Question: I did this (using version mootools-core-1.4.5.js)
'''
Object.prototype.walkRecursive = function(callable, bindable) {
var p, val, retVal, _bind;
_bind = (typeof bindable === 'object') ? bindable : this;
for (p in this) {
if (this.hasOwnProperty(p)) {
if (!(this[p] instanceof Object)) {
if (typeof callable === 'function')
{
retVal = callable.call(_bind, p, this[p]);
if (typeof retVal !== 'undefined')
{
this[p] = retVal;
}
}
else {
throw "Podaj funkcje jako drugi argument";
}
} else if (this[p] instanceof Object) {
this[p].walkRecursive(callable, bindable);
}
}
}
return this;
};
'''
Then
'''
var navigationEl = new Element('div', {
'class' : 'wcag-navigation'
}).inject(this._element);
'''
And when I check how this._wcagButton.pausePlay HTML element looks like in Chrome Developer Tools looks like, I got:

Same thing happens when I use Mootools' :
'''
Object.implement({walkRecursive :function(callable, bindable) {....}.protect()});
'''
How come? Please help, how to cope with this issue
'''
var data = [
{
id: 0,
name: 'Template 0',
subComponents: [
{id: 1, name: 'Template 1', subItems:[
{id: 2, name: 'Template 2', subComponents:[
{id: 3, name: 'Template 3'}
],
subItems: [
{id: 4, name: 'Template 4',},
{id: '42'}
]
}
]}
]}
];
var bindMe = {
nothing:'special'
}
data.walkRecursive(function(key,value){
if(key === 'name')
{
return value+' '+this.nothing;
}
},bindMe)
'''
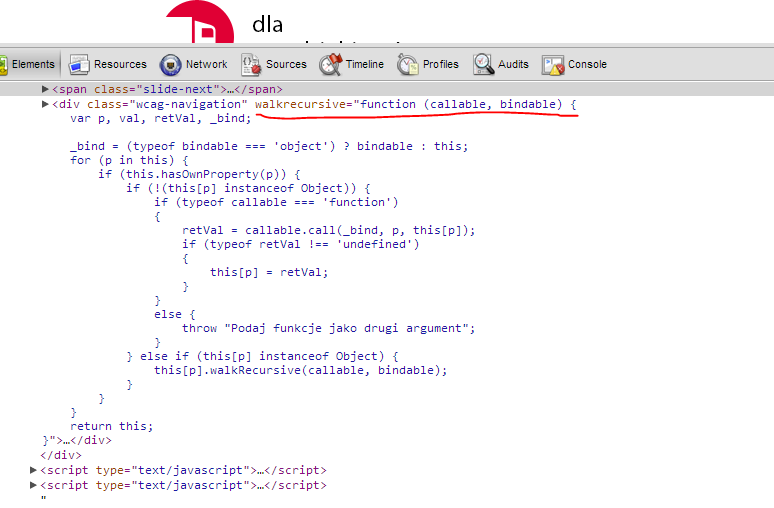
Answer: er. Although you 'can' extend 'Object', it is still strongly considered a bad practice to do so since in JavaScript, everything inherits from that Type. To see why you should not be doing that - <URL> or google 'extending object prototype is verboten' - plenty of answers on the subject. As you can see yourself, what you added is enumerable.
If you only care about modern JavaScript, you can use 'defineProperty' to set it as 'enumerable: false'.
In order to be able to work with Objects easier in MooTools, there used to be a thing called 'Hash' - <URL>
You can just use Object to host methods and call them on objects, this is what <URL> does.
Here is your code converted: <URL>
'''
Object.extend({
walkRecursive: function (object, callable, bindable) {
var p, val, retVal, _bind;
// this next bit is unsafe, 'object' also returned for Date or Array constructor
_bind = (typeof bindable === 'object') ? bindable : object;
for (p in object) {
if (object.hasOwnProperty(p)) {
if (!(object[p] instanceof Object)) {
if (typeof callable === 'function') {
retVal = callable.call(_bind, p, object[p]);
if (typeof retVal !== 'undefined') {
object[p] = retVal;
}
} else {
throw "Podaj funkcje jako drugi argument";
}
//also unsafe instanceof.
} else if (object[p] instanceof Object) {
// shouldn't you use _bind, not bindable?
Object.walkRecursive(object[p], callable, bindable);
}
}
}
return this;
}
});
var data = [{
id: 0,
name: 'Template 0',
subComponents: [{
id: 1,
name: 'Template 1',
subItems: [{
id: 2,
name: 'Template 2',
subComponents: [{
id: 3,
name: 'Template 3'
}],
subItems: [{
id: 4,
name: 'Template 4',
}, {
id: '42'
}]
}]
}]
}];
var bindMe = {
nothing: 'special'
};
Object.walkRecursive(data, function(key, value){
if (key === 'name'){
return value + ' ' + this.nothing;
}
}, bindMe);
console.log(data);
// unsafe because.
console.log(new Date() instanceof Object, [] instanceof Object, function(){} instanceof Object);
// eg safer isObject
var isObject = function(what){
return {}.toString.call(what).slice(8, -1) === 'Object';
};
console.log(isObject(new Date()), isObject([]), isObject(function(){}), isObject({}));
'''
this includes some examples of the unsafe checks and how to do them differently to ensure correct logic.
in any case--in case you were wondering--a DOM element also returns an Element Object, hence you can see what you've added.
some people say it's OK to use this if you iterate via 'hasOwnProperty' but it is not. eg a dictionary object:
'''
var obj = Object.create(null);
obj.name = 'template 0';
for (var k in obj){
console.log(obj.hasOwnProperty[k]); // throws, no method hasOwnProperty
// if you omit hasOwnProperty here, you break jslint and jshint, confusing...
}
'''
of course, you can fix it by using:
'''
var obj = Object.create(null);
obj.name = 'template 0';
var hasOwnProperty = {}.hasOwnProperty;
for (var k in obj){
console.log(k, hasOwnProperty.call(obj, k));
}
'''
etc etc - but it makes your code base way too defensive just because of a style choice and a simple convenience that you really don't need.